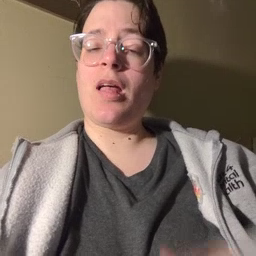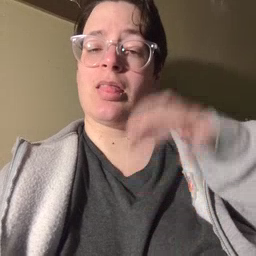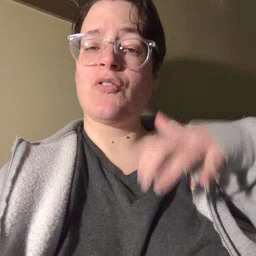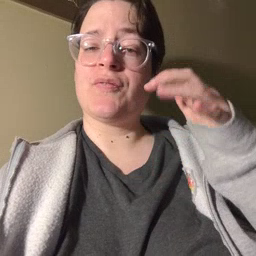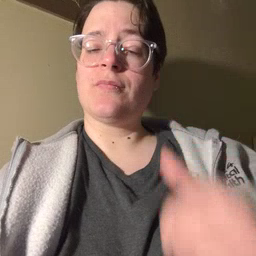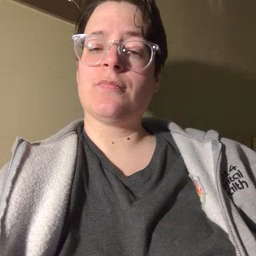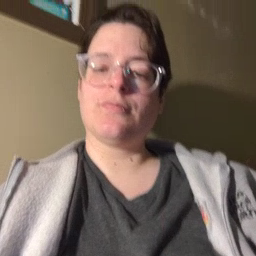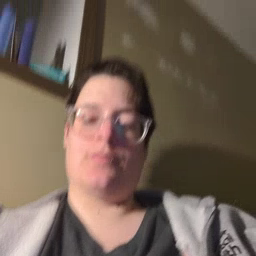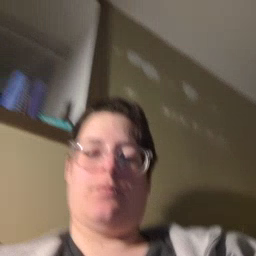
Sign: alligator